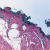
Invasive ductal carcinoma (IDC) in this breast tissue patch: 0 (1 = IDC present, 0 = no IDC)